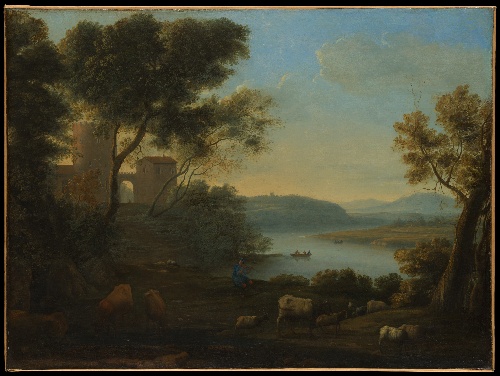
Title: Pastoral Landscape: The Roman Campagna
Artist: Claude Lorrain (Claude Gellée)
Artist bio: French, Chamagne 1604/5?–1682 Rome
Date: ca. 1639
Object type: Painting
Classification: Paintings
Medium: Oil on canvas
Dimensions: 40 x 53 1/2 in. (101.6 x 135.9 cm)
Department: European Paintings
Credit line: Bequest of Adele L. Lehman, in memory of Arthur Lehman, 1965
Accession year: 1965
Repository: Metropolitan Museum of Art, New York, NY
Tags: Cows|Rivers|Landscapes|Rome